Field crop: maize
Growth stage: 2
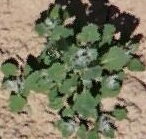
Species: chenopodium